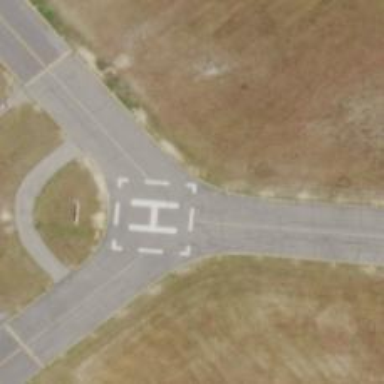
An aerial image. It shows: Image of helipad at airport.